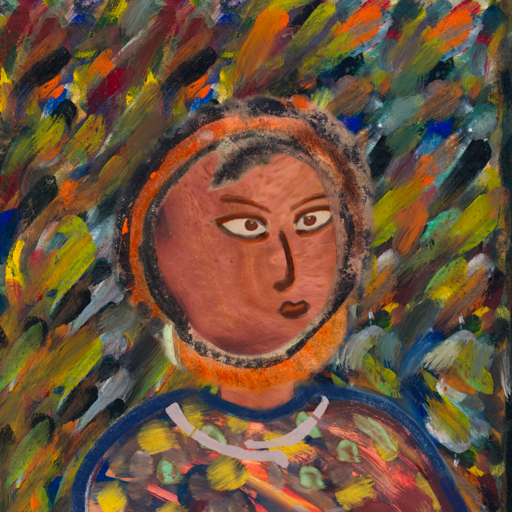
Background: An_Impression, Head And Neck Side: Mother_And_Son_Mother, Face Side: Roy_Bahadur, Bust: Mother_And_Son_Mother, Hair Side: Childish, Head Accessory: Blank, Second Necklace: Blank, Necklace: Hypocrite_2, Baby: Blank